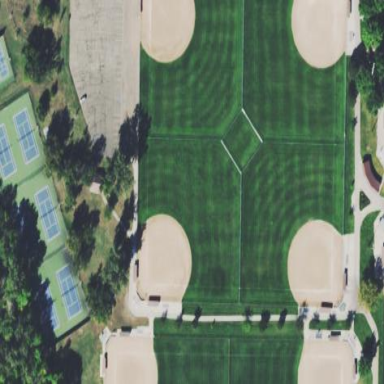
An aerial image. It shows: Grass pitch used for baseball.